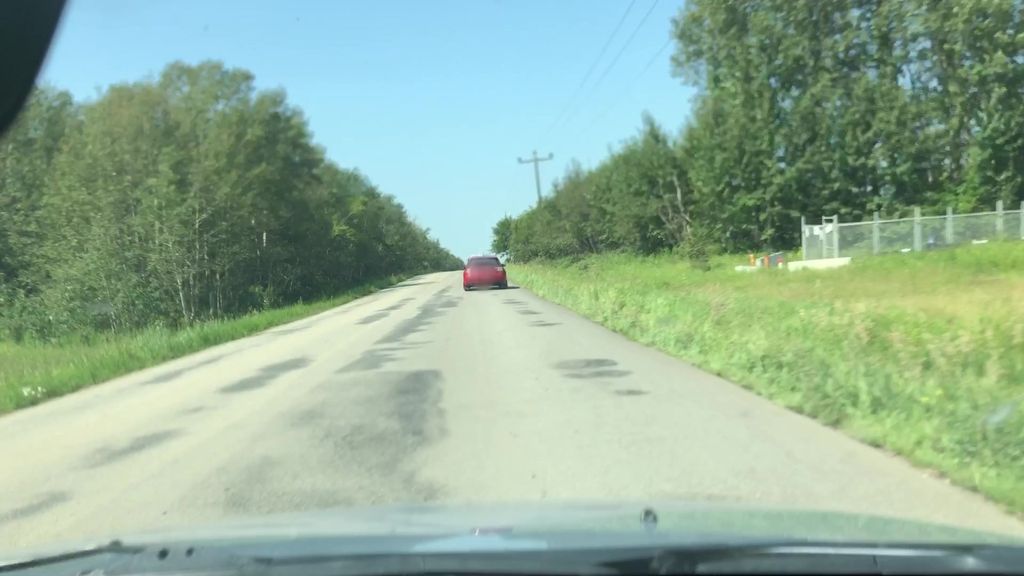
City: edmonton